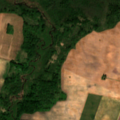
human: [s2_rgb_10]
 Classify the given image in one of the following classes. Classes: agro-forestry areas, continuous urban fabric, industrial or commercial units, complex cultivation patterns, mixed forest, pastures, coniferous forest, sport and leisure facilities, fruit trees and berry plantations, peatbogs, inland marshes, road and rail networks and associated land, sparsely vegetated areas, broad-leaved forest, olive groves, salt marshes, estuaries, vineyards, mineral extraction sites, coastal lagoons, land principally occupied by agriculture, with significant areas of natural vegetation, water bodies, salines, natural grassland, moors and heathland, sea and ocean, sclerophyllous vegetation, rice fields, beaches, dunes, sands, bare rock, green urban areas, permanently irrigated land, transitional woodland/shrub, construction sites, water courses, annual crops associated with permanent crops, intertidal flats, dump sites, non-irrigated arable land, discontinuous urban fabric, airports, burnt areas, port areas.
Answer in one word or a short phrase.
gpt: non-irrigated arable land, transitional woodland/shrub